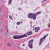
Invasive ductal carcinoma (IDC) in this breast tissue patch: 1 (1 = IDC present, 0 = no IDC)